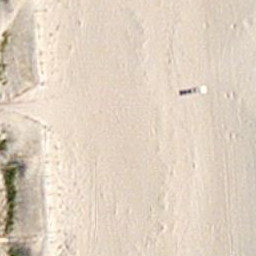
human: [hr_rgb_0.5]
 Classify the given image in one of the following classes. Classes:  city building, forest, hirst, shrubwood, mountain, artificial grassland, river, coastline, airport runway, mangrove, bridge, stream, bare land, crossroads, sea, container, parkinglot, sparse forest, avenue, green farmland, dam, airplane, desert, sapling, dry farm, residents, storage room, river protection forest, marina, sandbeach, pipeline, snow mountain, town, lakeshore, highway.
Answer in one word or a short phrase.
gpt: sandbeach